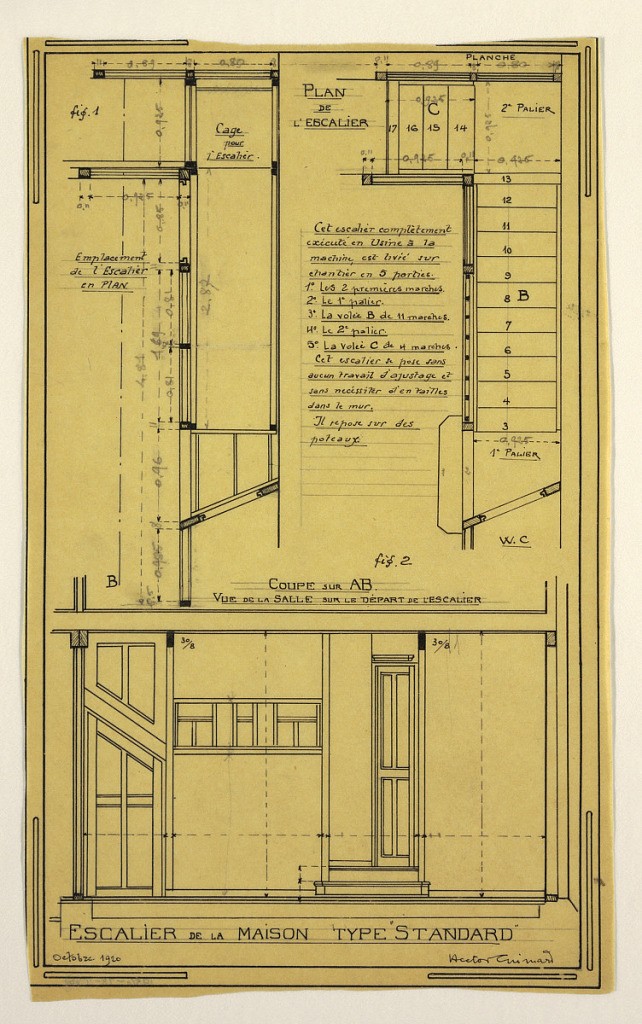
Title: Design for a Mass-Operational House Designed by Hector Guimard, Staircase Construction
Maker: Hector Guimard, French, 1867–1942
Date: October 1920
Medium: Pen and black ink, graphite on tracing paper
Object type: Drawing
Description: Design for a mass-operational house by Guimard, detailing the construction of the staircase.